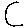
Label: moon